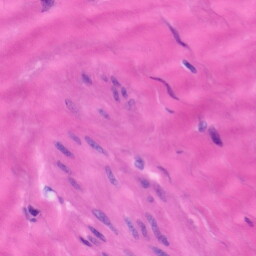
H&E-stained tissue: Tonsil